Question: I have a 'GUI' that I want to add a 'popup menu' to it.
The 'popup menu' fields that should be shown are saved in the file 'targets.txt'.
When I open my program, I want the 'popup menu' to include the lines from the mentioned file above.
'popup menu' 'popup menu' (I did it and it works fine)
Since 'function myFunction_OpeningFcn(hObject, eventdata, handles, varargin)' is called only calling the '"create function"' of each component of the 'GUI', I do the initialization in the '"opening function"' of the program. Instead, I had to to something like this:
'''
function databaseMenu_CreateFcn(hObject, eventdata, handles)
if ispc&&isequal(get(hObject,'BackgroundColor'), get(0,'defaultUicontrolBackgroundColor'))
set(hObject,'BackgroundColor','white');
end
handles.databaseMenuObject=hObject; % (1) see below
guidata(hObject, handles);
'''
: I save the popup menu object in handles so that I can use it in the opening function.
And then, in the opening function I can do:
'''
fid_r = fopen('targets.txt', 'r');
C = textscan(fid_r, '%s');
set(handles.databaseMenuObject,'String', C{1});
'''
So, when someone adds a new '"database"' folder in the program, the 'popup menu' (I add the folder that was chosen by the user to the file, and then I set the 'popup menu' to have its field from the file (the function above). So it'll look like that:

I don't like the design of my code, and I couldn't figure out how to do it in a different way, is there a way to make the '"create function"' of the '"popup menu"' to be called the '"opening function"' of the program? Or is there a better way to achieve my goal?
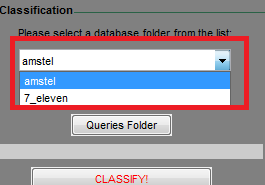
Answer: A few things that may be helpful:
- - - 'gcbf'- 'union'
Here is how I might write such a function. This puts everything in one place, the function can be called from anywhere within your GUI, it automatically updates the cached list, and eliminates any duplicate entries.
You would call this code at the end of your init code, as well as the callback for adding folders. The can be set by right-clicking and setting properties within GUIDE.
'''
updatePopupMenu()
popupMenuHandle = findobj(gcbf,'Tag','myPopupMenuTag');
popupMenuContents = get(popupMenuHandle,'String');
% Initialization
if isempty(popupMenuContests)
fid_r = fopen('targets.txt', 'r');
C = textscan(fid_r, '%s');
popupMenuContents = C{1};
end
% Join
otherFields = howeverYouGetFieldsFromOtherList();
combinedContents = union(popupMenuContents, otherFields);
% Save
set(popupMenuHandle,'String', combinedContents);
fid_w = fopen('targets.txt','w+');
for i = 1:length(combinedContents)
fprintf(fid_w,'%s
',combinedContents{i});
end
fclose(fid_w);
end
'''